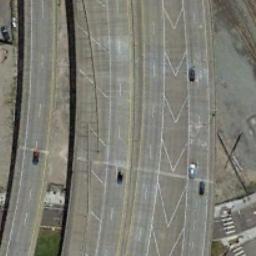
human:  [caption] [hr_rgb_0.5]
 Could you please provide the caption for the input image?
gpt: Two freeways with small bends goes through an open area and some cars are driving on freeways .

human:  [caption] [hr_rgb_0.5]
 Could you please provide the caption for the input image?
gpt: Several cars on several interchange freeways .

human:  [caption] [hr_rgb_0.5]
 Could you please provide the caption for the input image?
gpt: The highways are particularly slender .

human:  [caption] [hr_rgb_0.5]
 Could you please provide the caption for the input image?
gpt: There are some cars on the freeway .

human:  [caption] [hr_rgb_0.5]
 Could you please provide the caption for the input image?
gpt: There are five cars on the freeway .